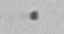
Label: nanoplankton_mix